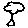
Label: tree